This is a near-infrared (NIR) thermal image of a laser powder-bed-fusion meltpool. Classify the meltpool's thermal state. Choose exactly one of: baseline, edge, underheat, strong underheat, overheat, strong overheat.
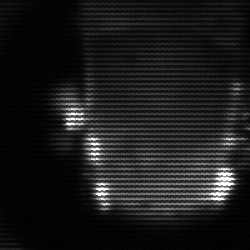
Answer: baseline